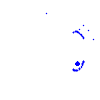
Particle: electron